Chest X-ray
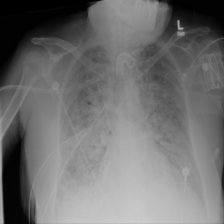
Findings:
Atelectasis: negative
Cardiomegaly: negative
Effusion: negative
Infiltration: negative
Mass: negative
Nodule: negative
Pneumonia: negative
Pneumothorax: negative
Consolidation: negative
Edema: negative
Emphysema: negative
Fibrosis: negative
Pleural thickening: negative
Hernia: negative